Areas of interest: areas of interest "Industrial"
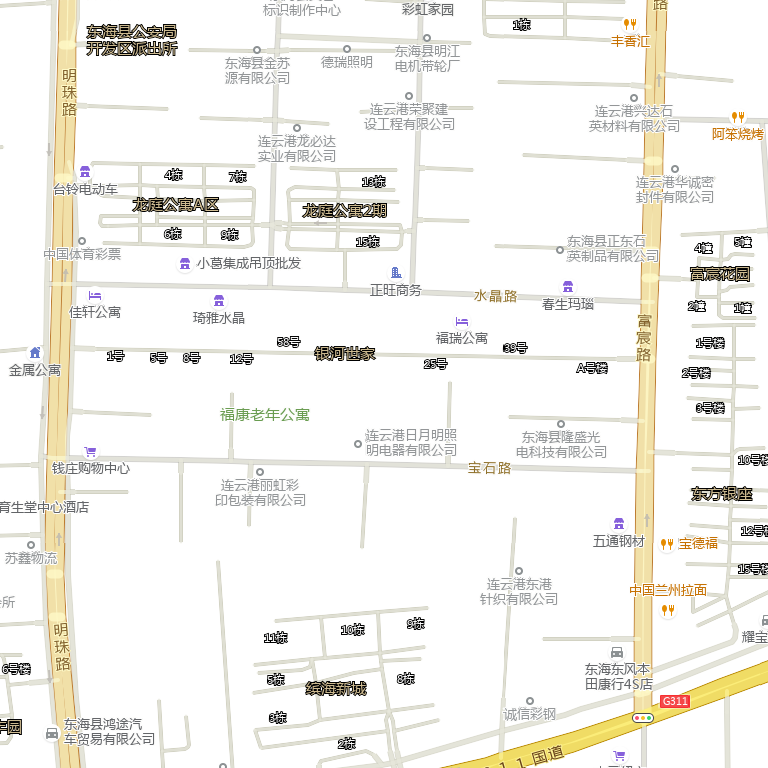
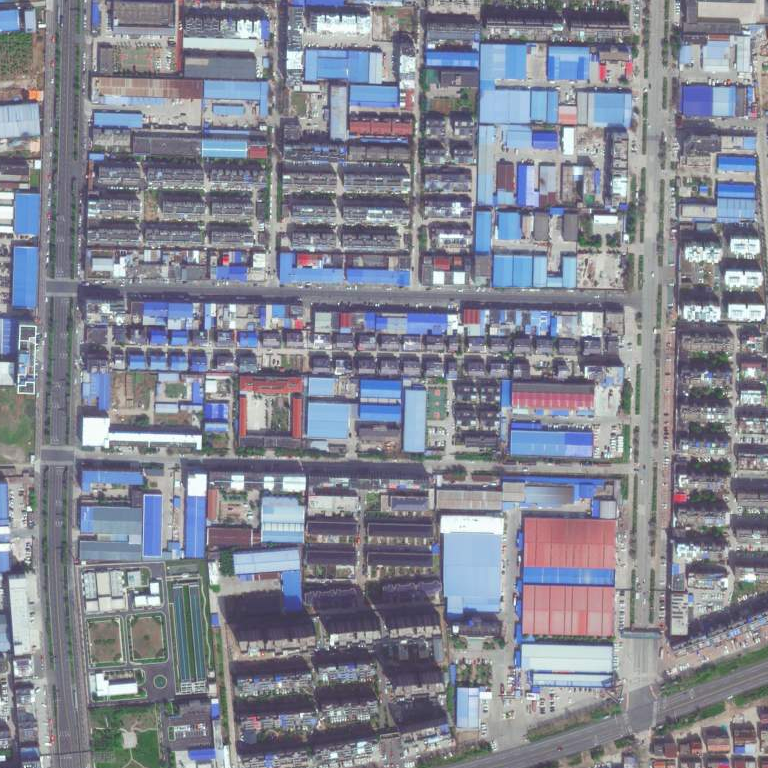